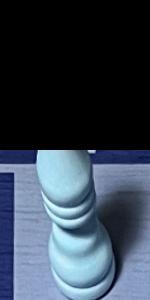
Label: Bishop_White